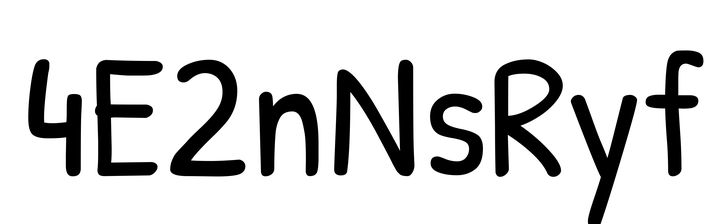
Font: PatrickHand-Regular